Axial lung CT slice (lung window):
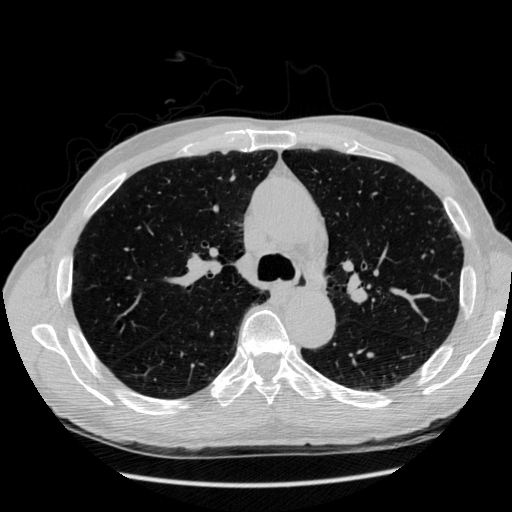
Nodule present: no